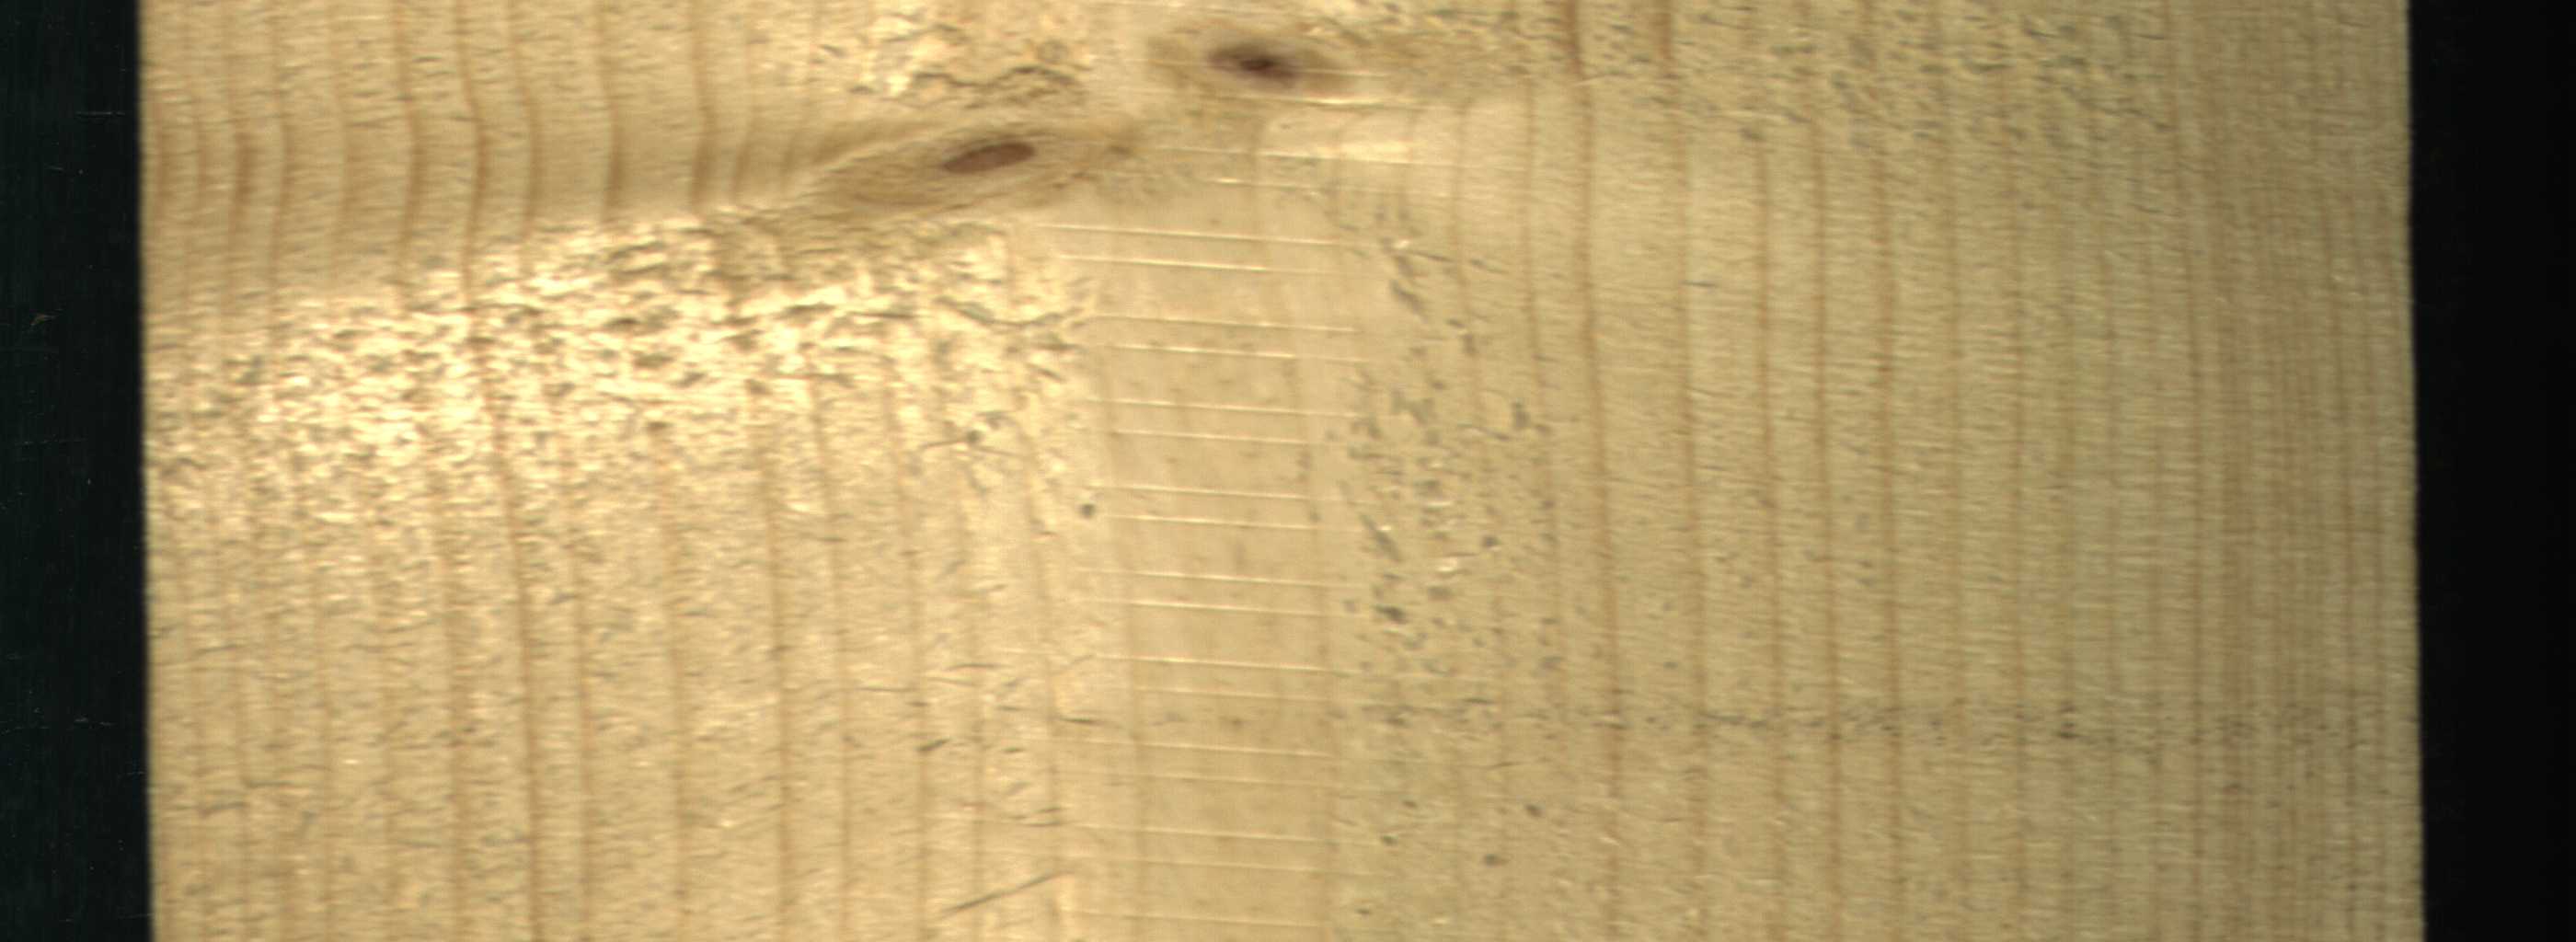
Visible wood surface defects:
Live_Knot
Live_Knot